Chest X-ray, PA view. Patient: 39 years old, sex M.
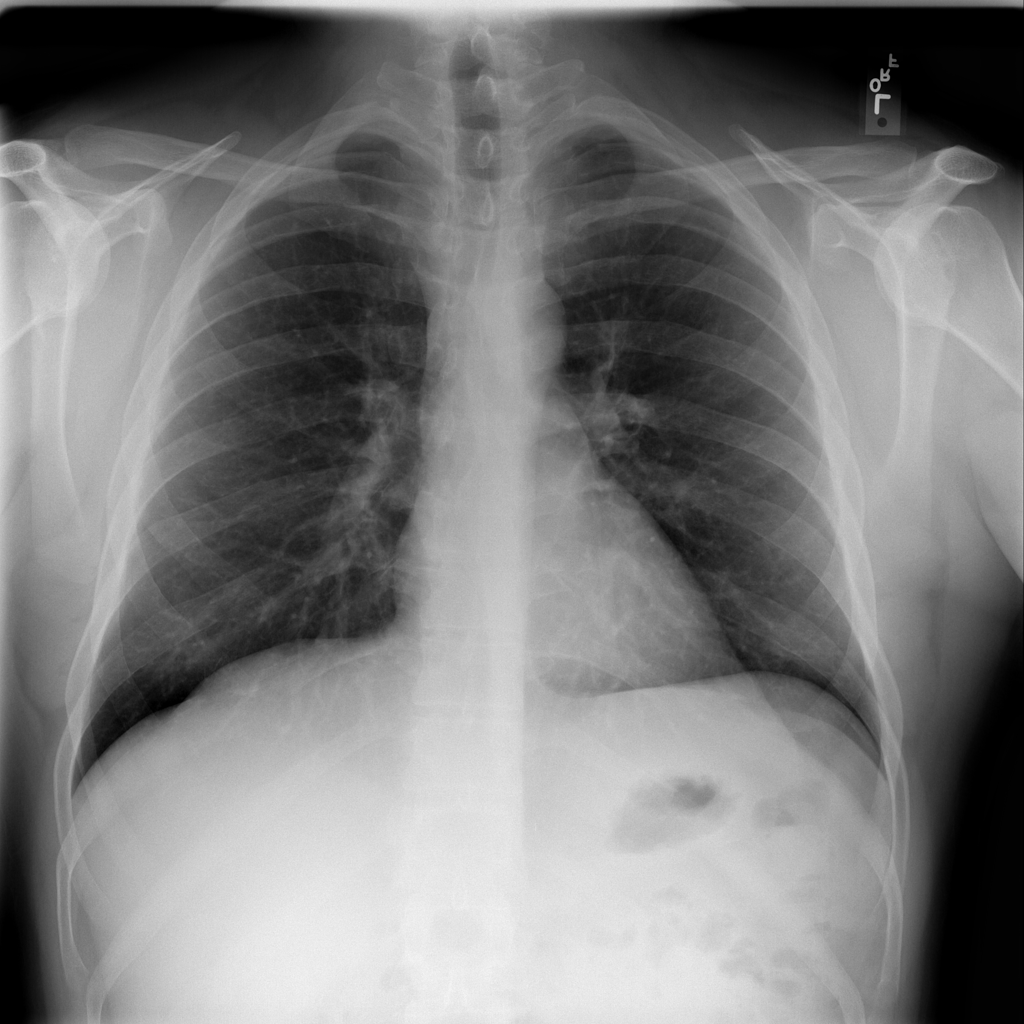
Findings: No Finding